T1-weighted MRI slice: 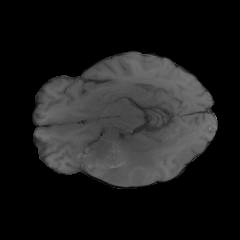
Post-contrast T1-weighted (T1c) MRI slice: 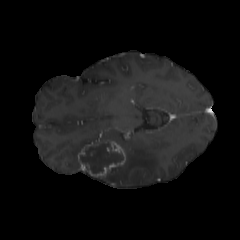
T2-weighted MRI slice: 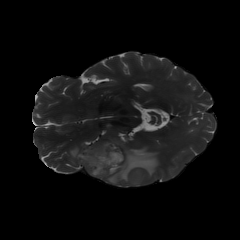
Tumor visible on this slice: yes